Brain MRI, t1w sequence, axial 2D slice.
Patient: age 45, sex F, weight 90 kg, height 1.9 m
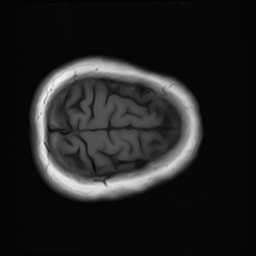